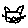
Label: cat